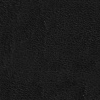
Atmospheric dust classification: not_dusty